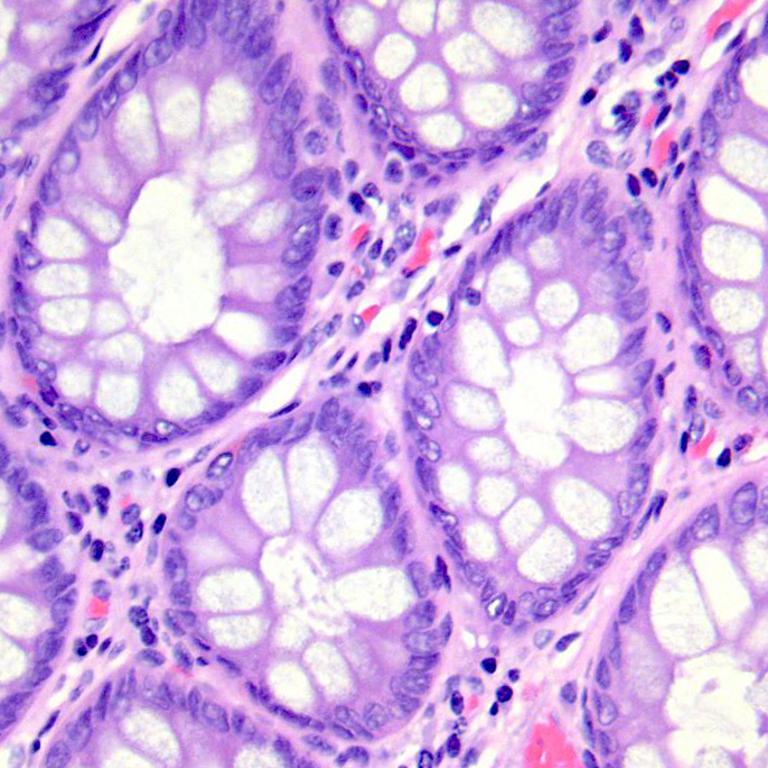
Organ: colon
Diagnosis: benign